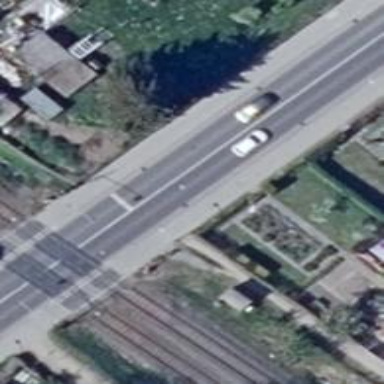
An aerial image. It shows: Path with asphalt surface and crossing.